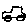
Label: car